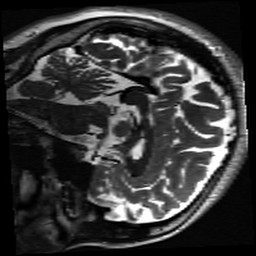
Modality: inplaneT2
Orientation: sagittal